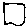
Label: square